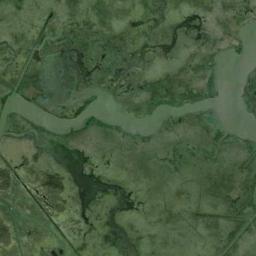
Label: wetland